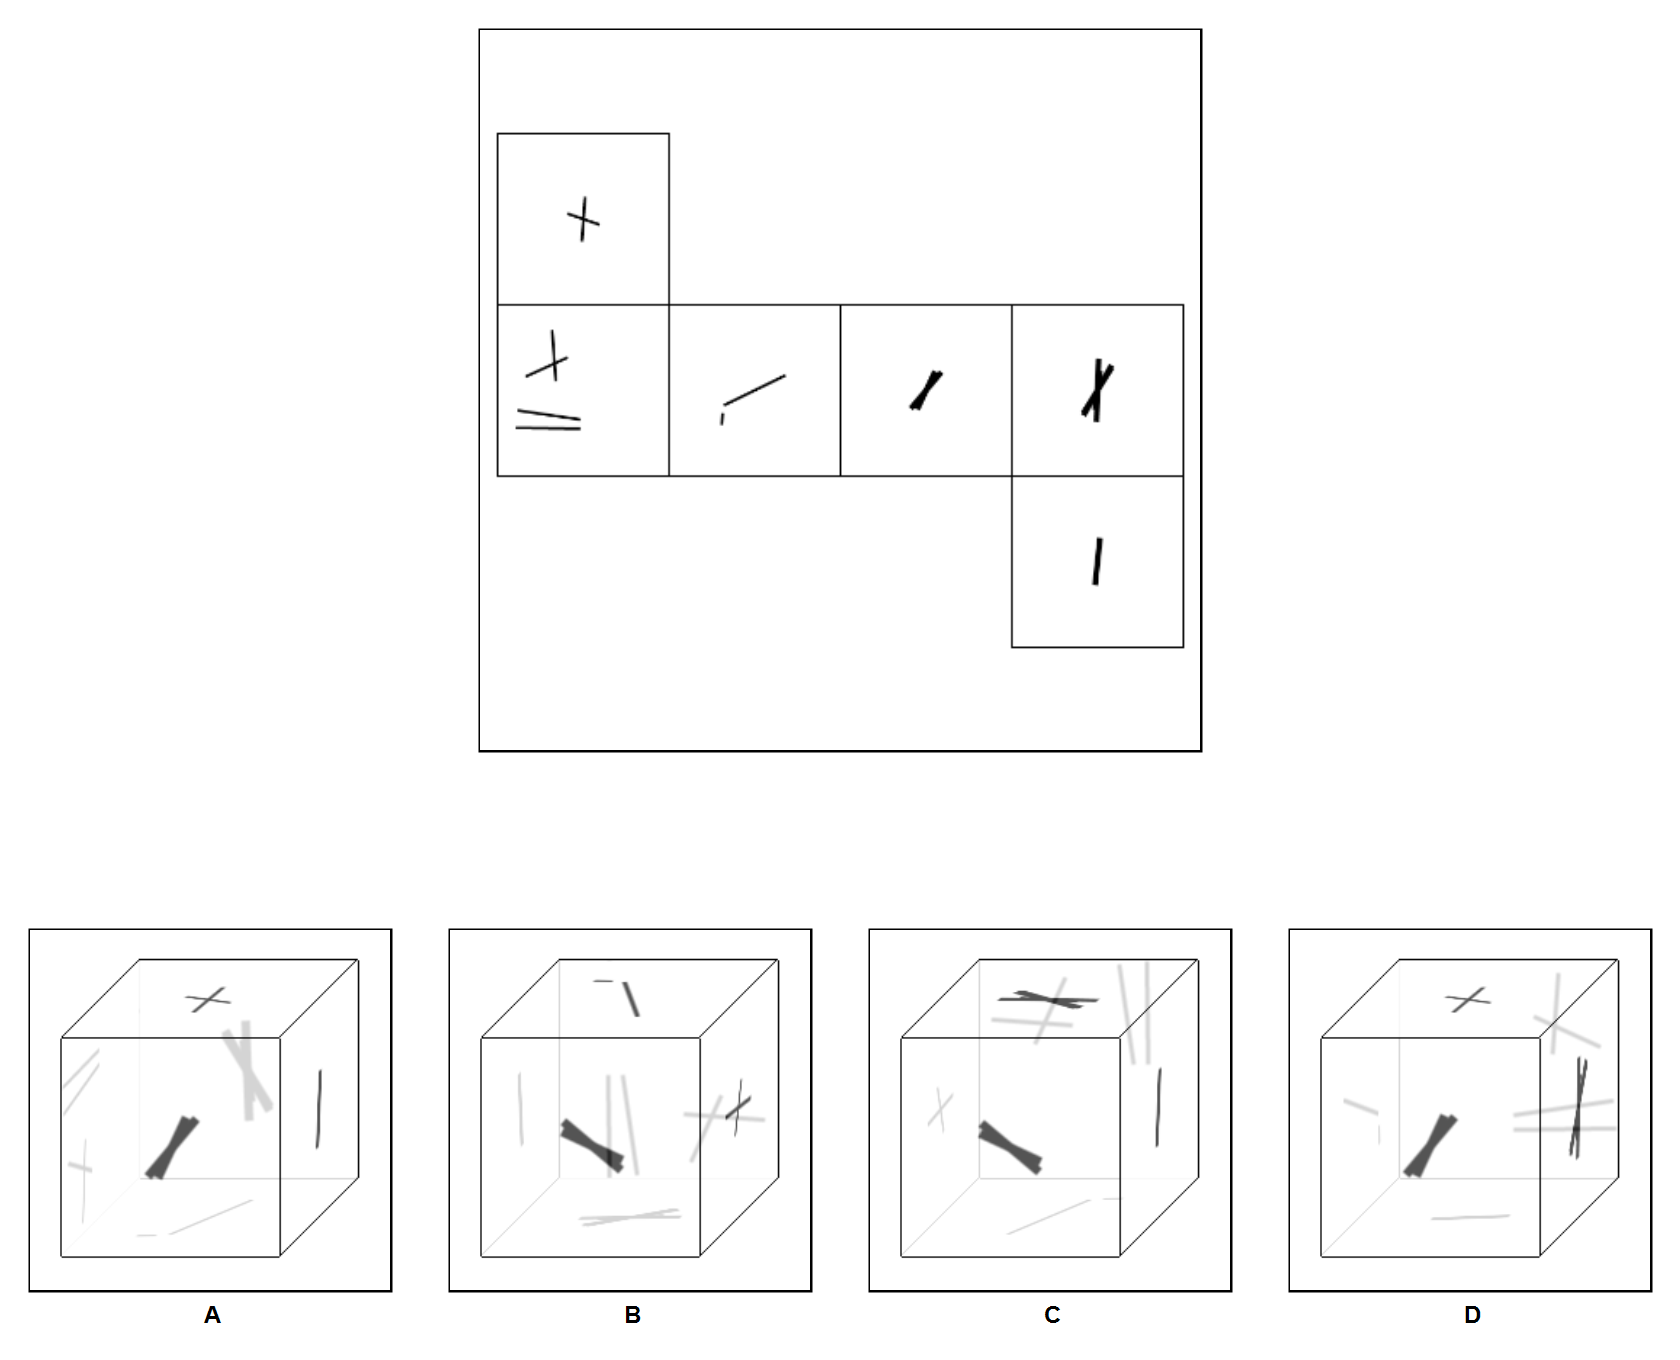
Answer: A